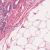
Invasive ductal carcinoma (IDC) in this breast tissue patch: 1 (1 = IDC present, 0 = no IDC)